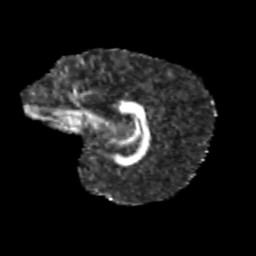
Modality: FA
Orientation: sagittal
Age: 10
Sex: female
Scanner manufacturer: siemens
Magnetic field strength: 3 T
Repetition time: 3.8 s
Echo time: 0.07 s